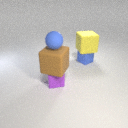
small purple rubber cube below small blue rubber sphere